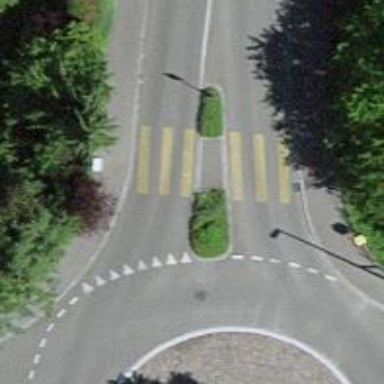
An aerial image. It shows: Uncontrolled zebra crossing on the road.